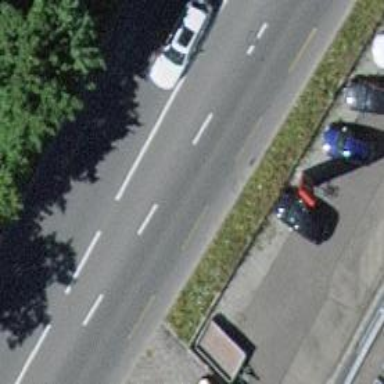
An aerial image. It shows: Primary highway with asphalt surface. There is soft lane for cycling on the left side.